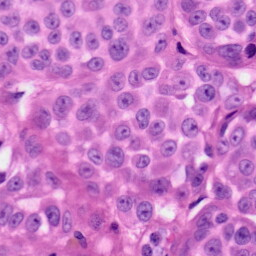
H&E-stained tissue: Skin